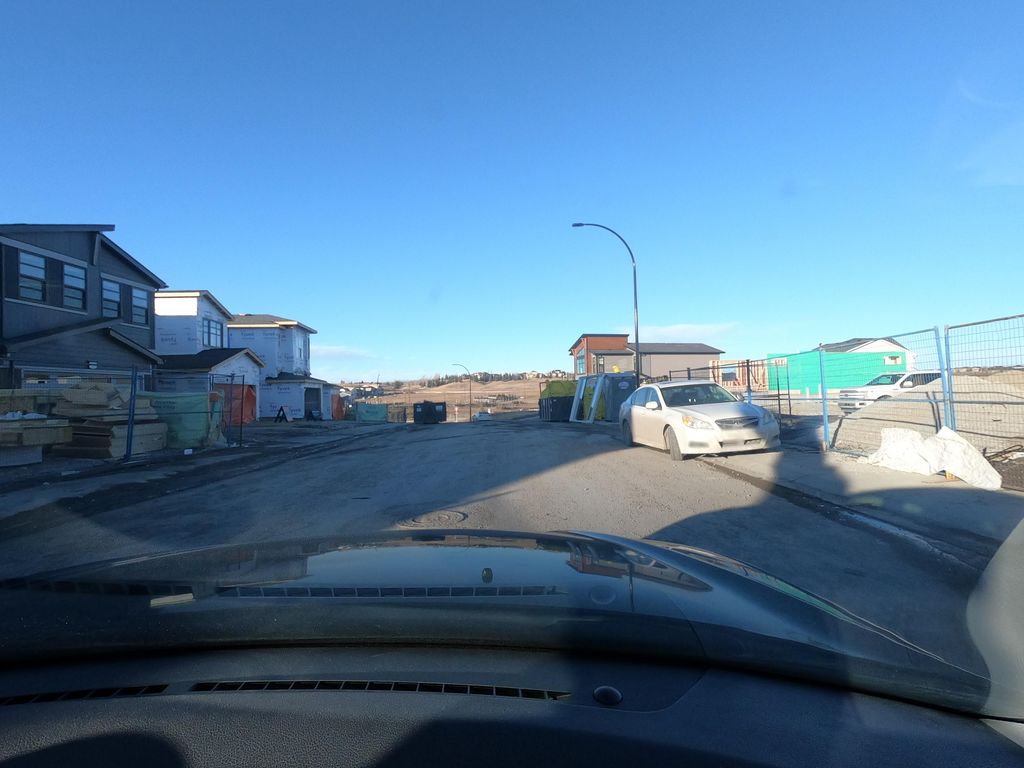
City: calgary